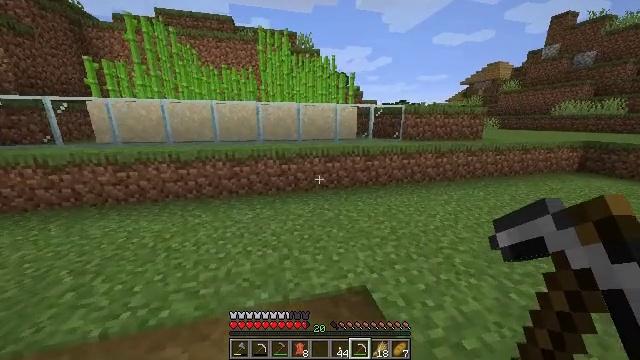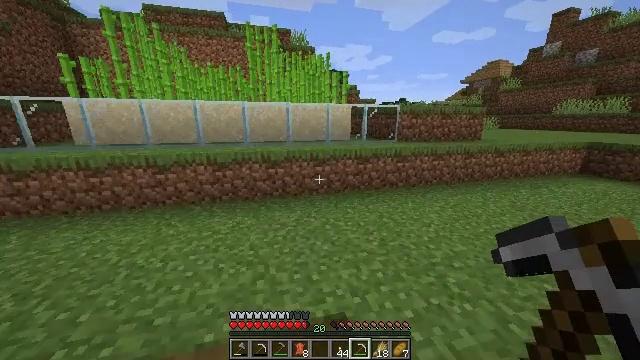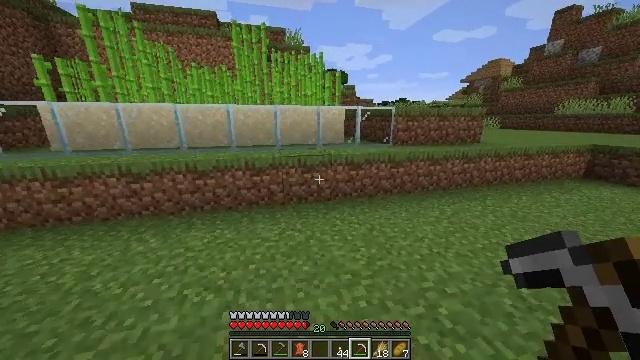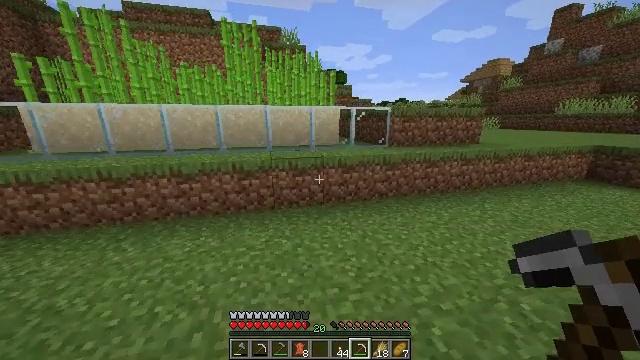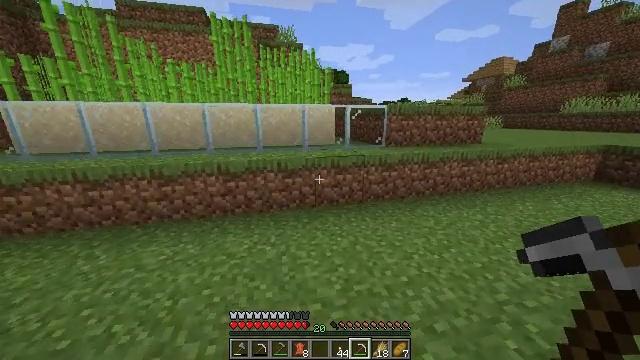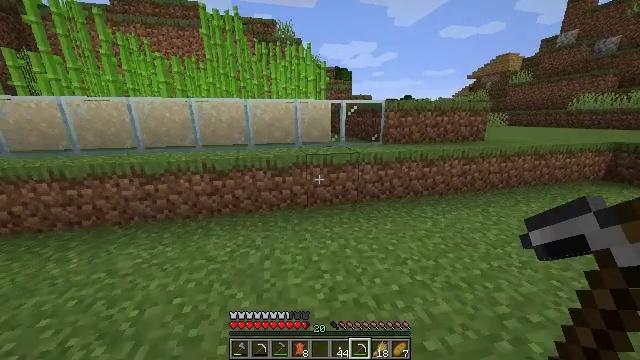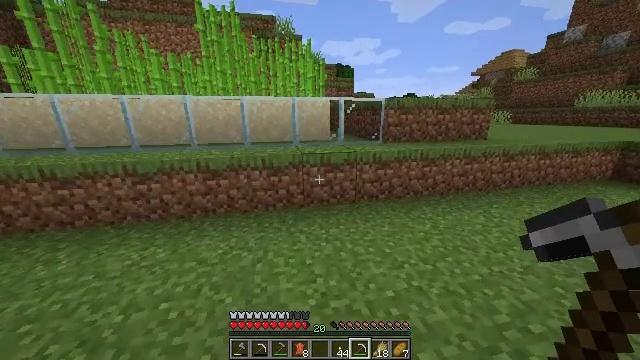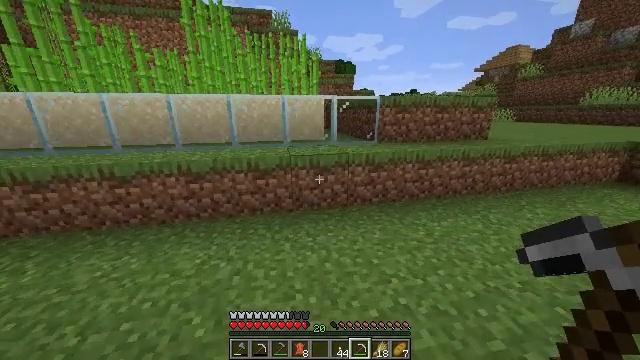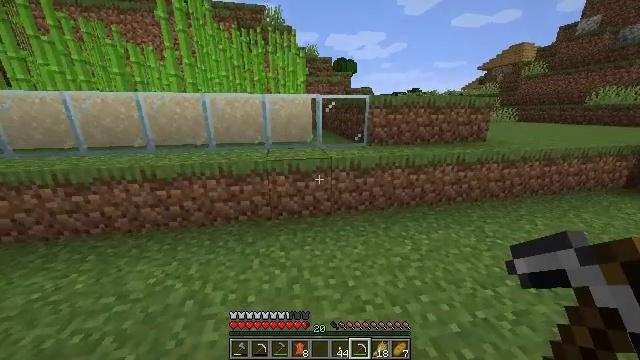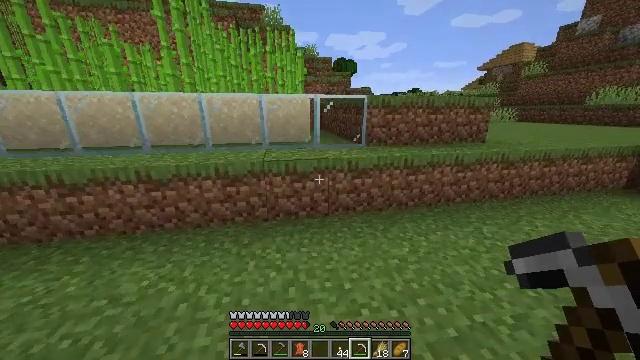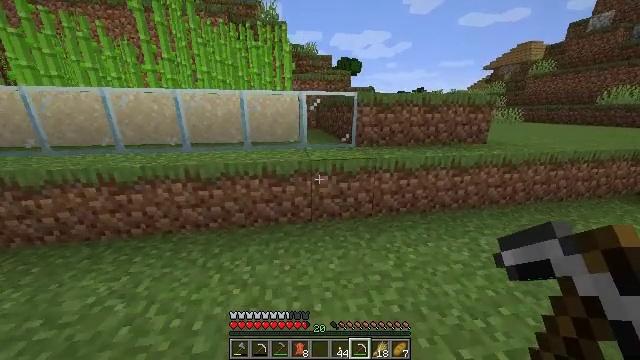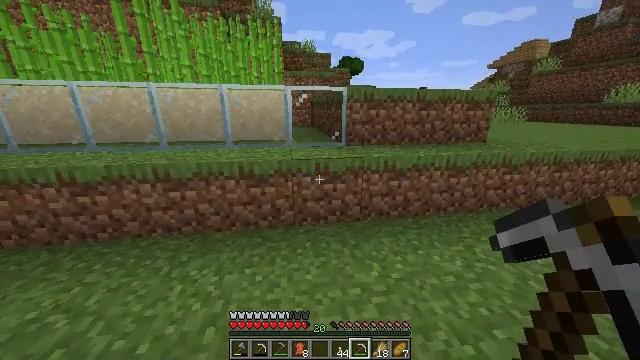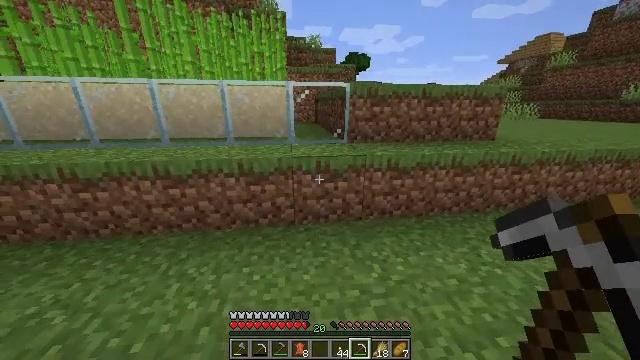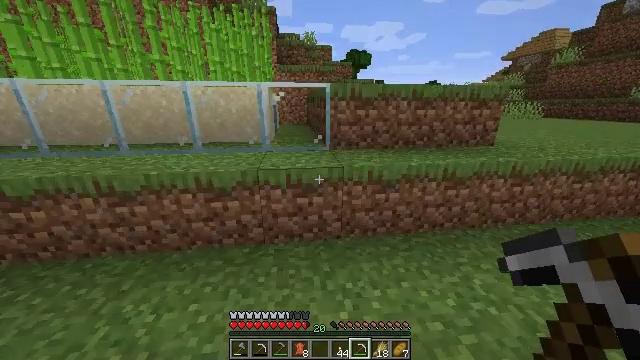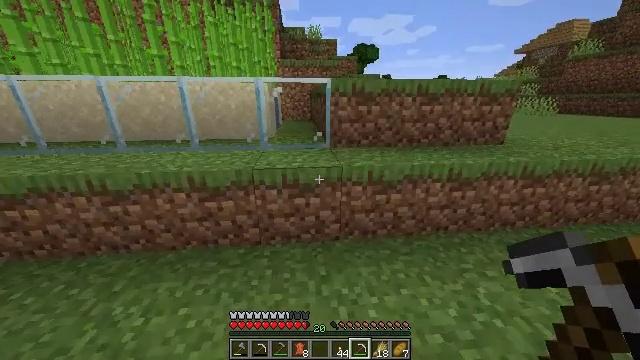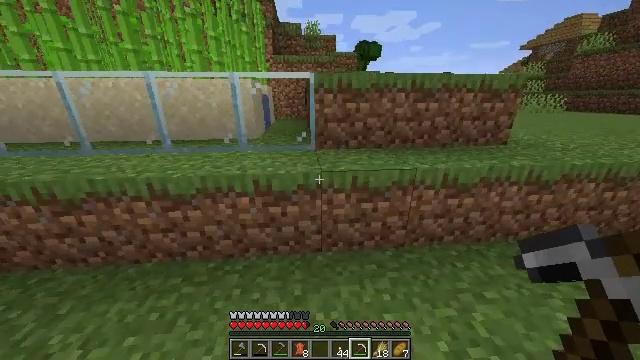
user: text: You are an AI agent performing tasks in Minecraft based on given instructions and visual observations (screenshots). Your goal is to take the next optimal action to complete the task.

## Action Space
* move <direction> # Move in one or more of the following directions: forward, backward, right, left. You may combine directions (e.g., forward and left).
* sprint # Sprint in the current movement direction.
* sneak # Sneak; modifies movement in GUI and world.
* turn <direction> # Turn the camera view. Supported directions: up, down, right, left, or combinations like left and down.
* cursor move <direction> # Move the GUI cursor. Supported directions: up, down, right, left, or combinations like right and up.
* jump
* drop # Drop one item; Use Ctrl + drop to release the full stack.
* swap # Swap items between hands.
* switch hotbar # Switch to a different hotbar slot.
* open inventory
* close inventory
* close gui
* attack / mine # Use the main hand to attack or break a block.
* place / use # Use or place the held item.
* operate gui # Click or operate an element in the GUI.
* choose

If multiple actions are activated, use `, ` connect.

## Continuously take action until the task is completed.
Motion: motion action
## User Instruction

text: Break the sugar cane.
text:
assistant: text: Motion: move forward and move right
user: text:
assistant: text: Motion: move forward and move right
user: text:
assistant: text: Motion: move forward and move right
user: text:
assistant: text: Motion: move forward and move right
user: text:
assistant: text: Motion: move forward and move right
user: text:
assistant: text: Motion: move forward and move right
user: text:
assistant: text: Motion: move forward and move right
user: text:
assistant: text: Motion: move forward and move right
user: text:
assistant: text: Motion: move forward and move right
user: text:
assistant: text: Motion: move forward and move right, turn left
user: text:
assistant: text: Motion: move forward and move right
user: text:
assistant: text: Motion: move forward and move right, turn left
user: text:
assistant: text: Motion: move forward and move right
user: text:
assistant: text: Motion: move forward and move right, turn left and down
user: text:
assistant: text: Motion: move forward and move right
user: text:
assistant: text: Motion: move forward and move right
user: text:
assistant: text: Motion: move forward and move right, turn left
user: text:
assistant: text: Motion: move forward and move right, turn left
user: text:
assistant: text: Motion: move forward and move right, turn left
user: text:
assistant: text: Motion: move forward and move right, turn left
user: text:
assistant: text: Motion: move forward and move right, turn left
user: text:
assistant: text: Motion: move forward, turn left and down
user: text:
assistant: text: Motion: move forward, turn left, jump
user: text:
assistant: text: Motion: move forward, turn left, jump
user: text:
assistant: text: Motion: move forward, turn left, jump
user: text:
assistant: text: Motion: move forward, turn left, jump
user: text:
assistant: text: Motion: move forward and move right, turn left
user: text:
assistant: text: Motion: move forward and move right, turn left
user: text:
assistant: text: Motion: move forward and move right, turn left
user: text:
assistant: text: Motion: move forward and move right, turn left and down